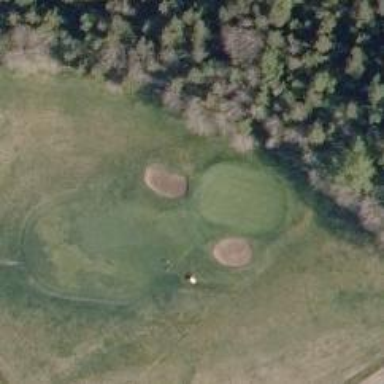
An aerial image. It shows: Golf hole.